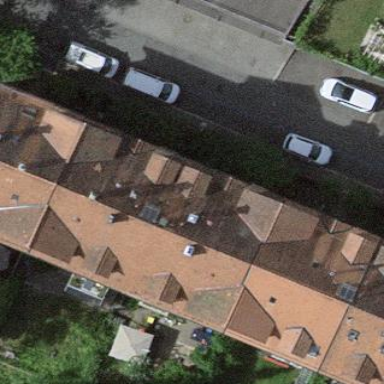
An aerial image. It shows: Gabled apartment building with roof made of maroon roof tiles. The roof orientation is across.